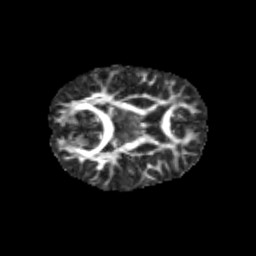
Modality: FA
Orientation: axial
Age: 11
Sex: female
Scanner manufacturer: siemens
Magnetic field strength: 3 T
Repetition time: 3.8 s
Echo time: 0.07 s